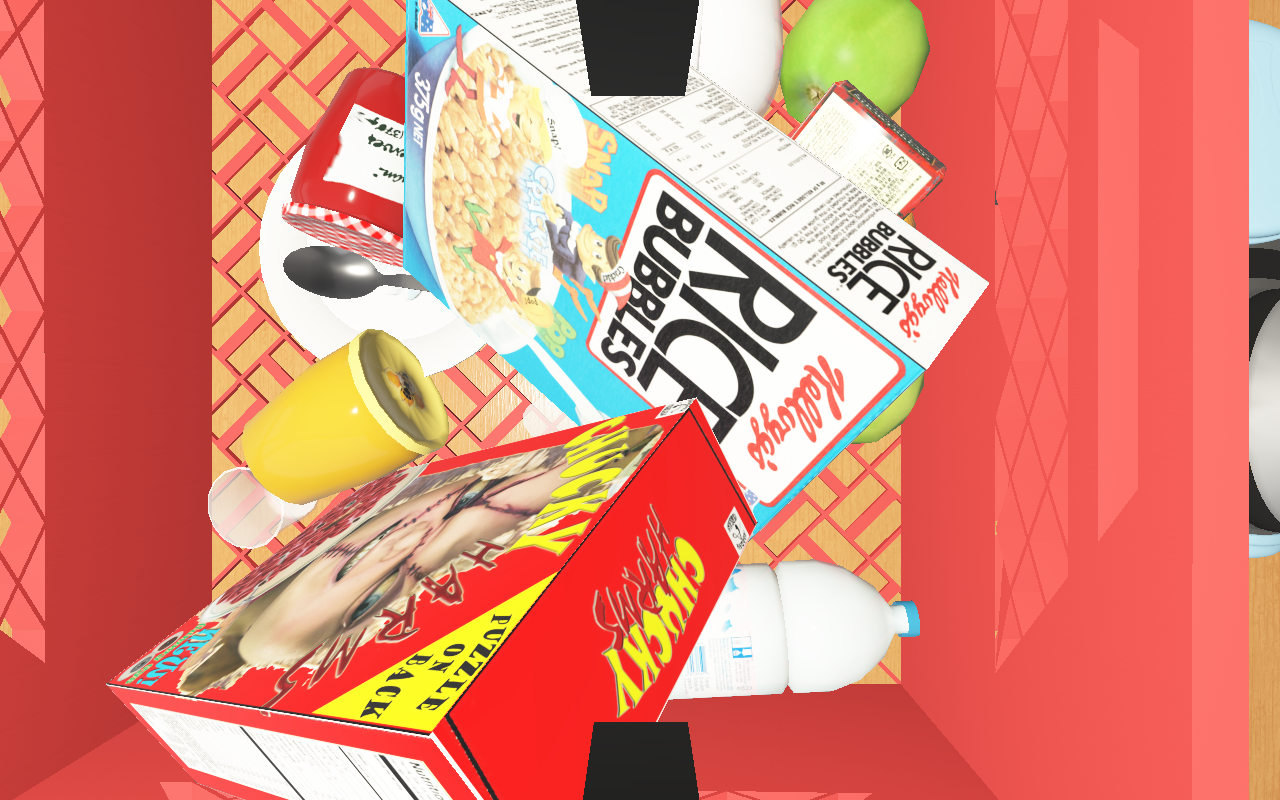
Objects in the scene:
water bottle
apple
apple
orange
glass
jam jar
cereal box
cereal box